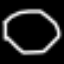
Label: octagon